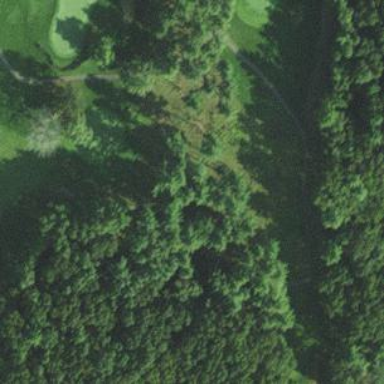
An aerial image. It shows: Path for both roads and golfers.